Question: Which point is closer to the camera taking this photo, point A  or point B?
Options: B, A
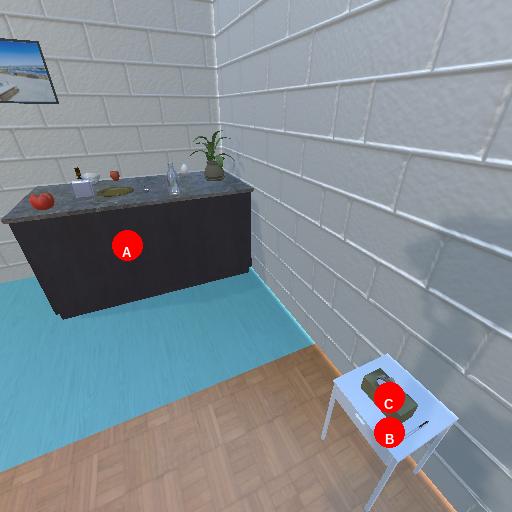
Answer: B